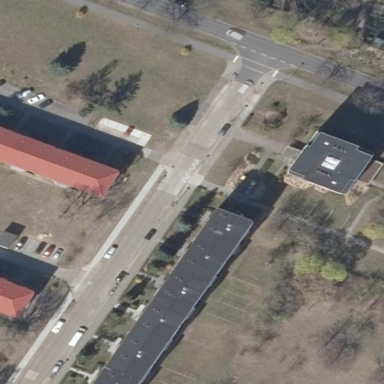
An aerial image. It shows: Building with flat roof.